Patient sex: M
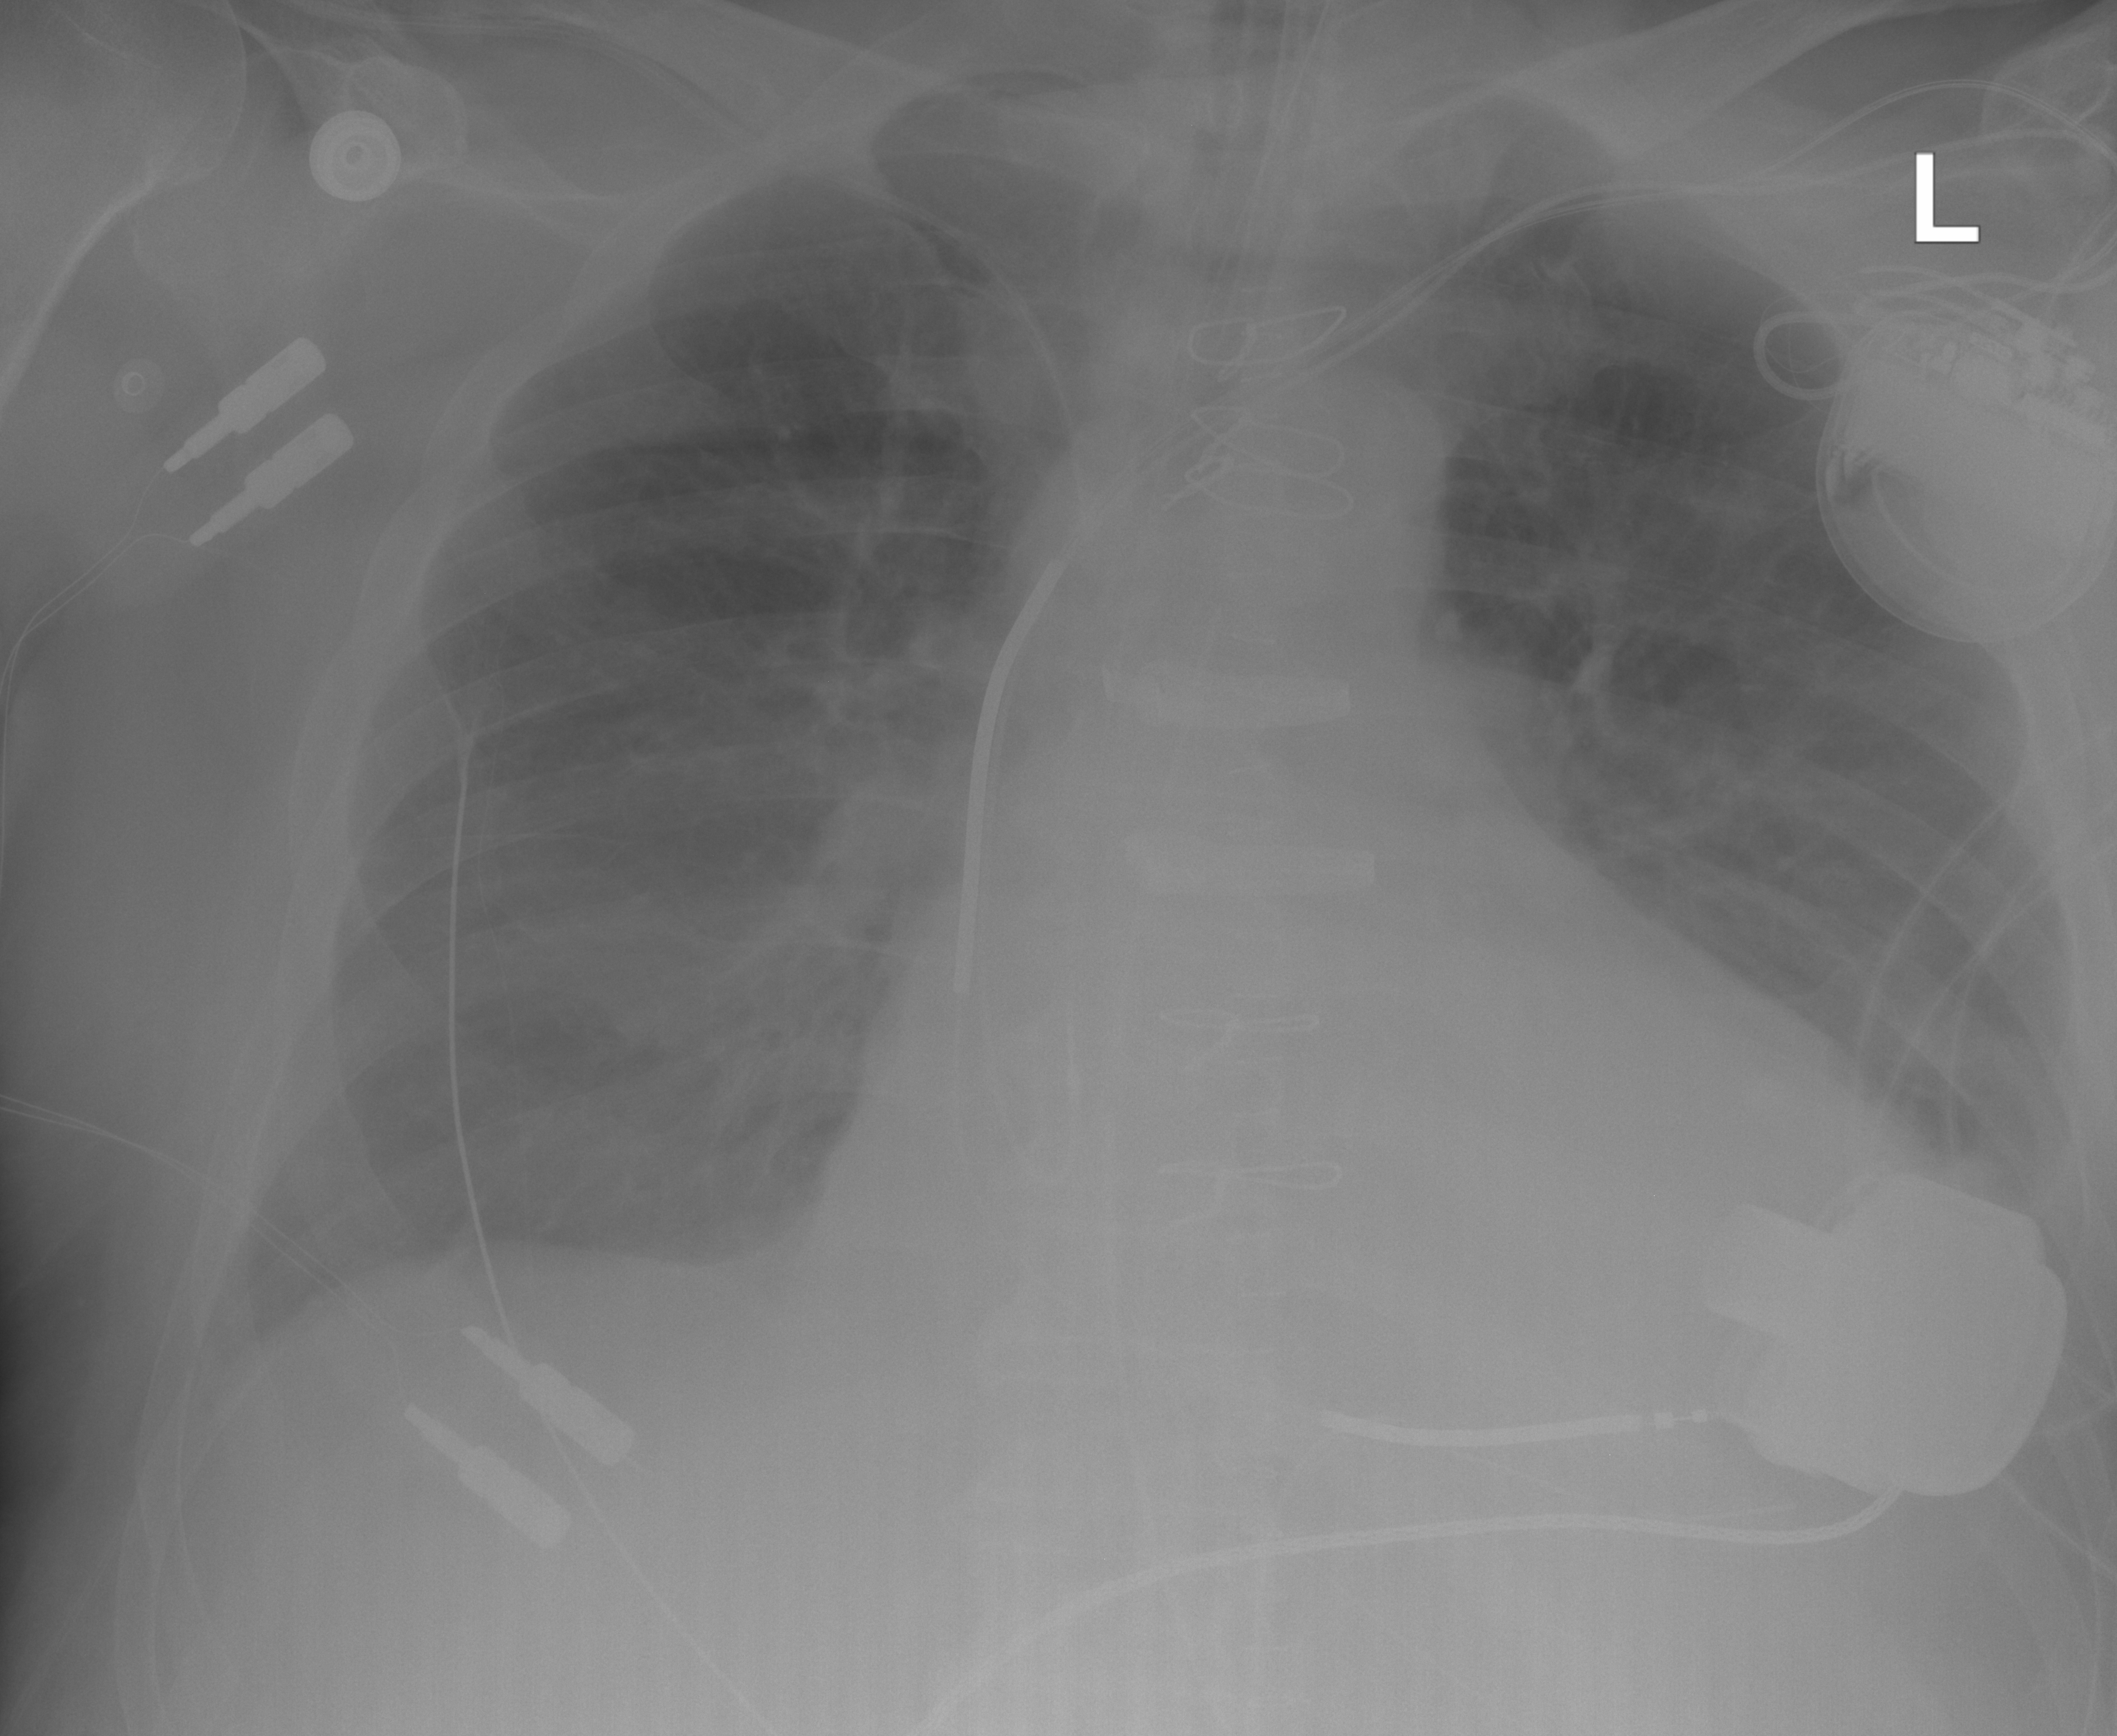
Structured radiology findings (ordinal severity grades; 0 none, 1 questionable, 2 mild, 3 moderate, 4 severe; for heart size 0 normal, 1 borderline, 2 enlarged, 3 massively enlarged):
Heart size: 3
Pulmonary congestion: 2
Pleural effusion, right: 0
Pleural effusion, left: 1
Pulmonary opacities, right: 0
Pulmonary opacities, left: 0
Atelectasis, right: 0
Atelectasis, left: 2